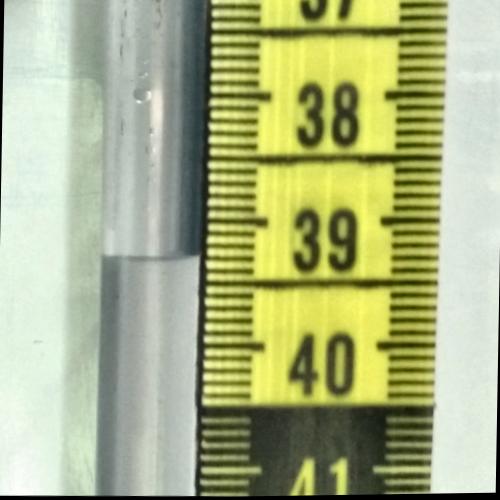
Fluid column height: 39.3 cm